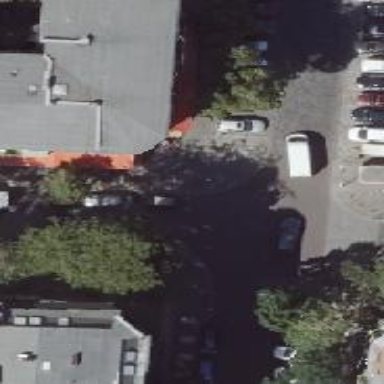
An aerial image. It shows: Residential road with asphalt surface. There are separate sidewalks. There is parallel on-street parking on the left lane and diagonal on-street parking on the right lane.